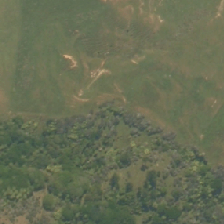
Land cover: manuka_kanuka